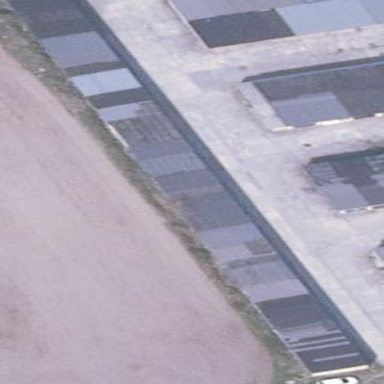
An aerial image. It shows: Garage.